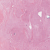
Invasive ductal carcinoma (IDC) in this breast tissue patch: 0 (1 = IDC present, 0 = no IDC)